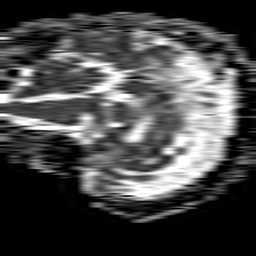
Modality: ADC
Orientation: sagittal
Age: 48
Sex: female
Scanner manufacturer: philips
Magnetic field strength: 1.5 T
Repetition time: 4.6 s
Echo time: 0.08631 s